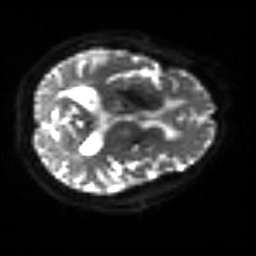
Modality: sbref
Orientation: axial
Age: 54
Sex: female
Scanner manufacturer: siemens
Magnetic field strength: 3 T
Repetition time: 3.2 s
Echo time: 0.081 s